Question: I am creating a vertical divider, that works fine. But the CSS is cumbersome.
The CSS is:
'''
.headerDivider1 {
border-left:1px solid #38546d;height:80px;position:absolute;right:250px;top:10px;
}
.headerDivider2 {
border-left:1px solid #16222c;height:80px;position:absolute;right:249px;top:10px;
}
'''
The HTML is:
'''
<div class="headerDivider1"></div><div class="headerDivider2"></div>
'''
The result is:

How could I tidy the HTML and CSS up?
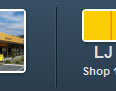
Answer: '''
.headerDivider {
border-left:1px solid #38546d;
border-right:1px solid #16222c;
height:80px;
position:absolute;
right:249px;
top:10px;
}
<div class="headerDivider"></div>
'''